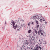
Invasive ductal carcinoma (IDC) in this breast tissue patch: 0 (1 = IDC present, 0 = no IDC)